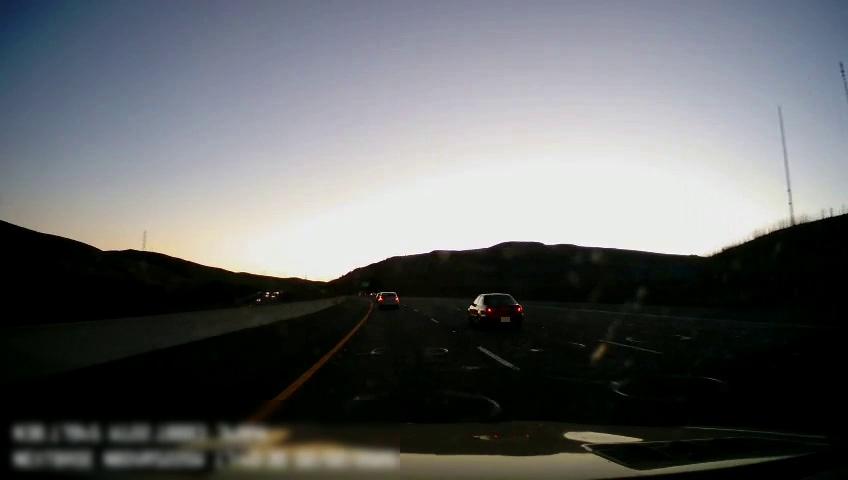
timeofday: Day
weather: Sunny
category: Drivable Space
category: Vehicles | Car
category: Vehicles | Car
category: Lanes | Alternate Lane
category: Lanes | Current Lane
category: Lanes | Current Lane
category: Lanes | Alternate Lane
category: Lanes | Alternate Lane